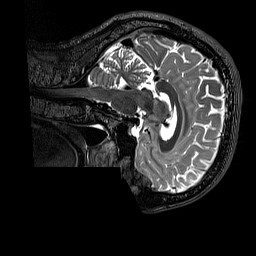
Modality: T2w
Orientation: sagittal
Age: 38
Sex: male
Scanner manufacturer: siemens
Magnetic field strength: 3 T
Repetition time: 3.2 s
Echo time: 0.728 s